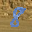
Label: 8